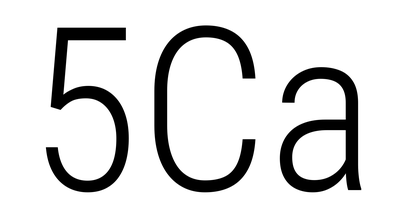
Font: Roboto_Condensed_Light